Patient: sex F, age 56
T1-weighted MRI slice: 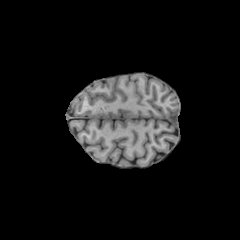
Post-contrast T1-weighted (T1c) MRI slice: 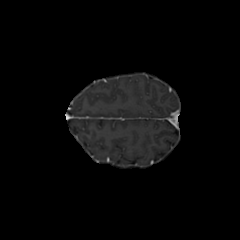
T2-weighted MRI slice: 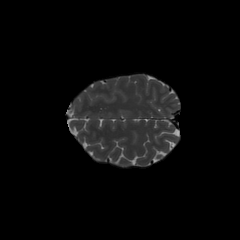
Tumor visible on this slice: no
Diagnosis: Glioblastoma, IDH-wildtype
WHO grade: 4